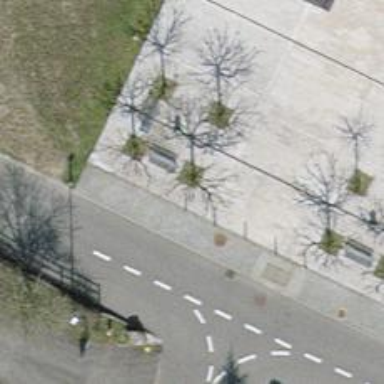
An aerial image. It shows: Bench for seating.